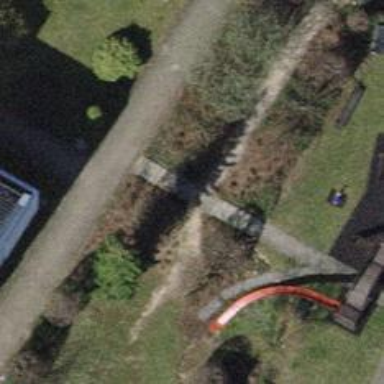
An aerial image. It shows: Footway with concrete surface.